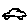
Label: car